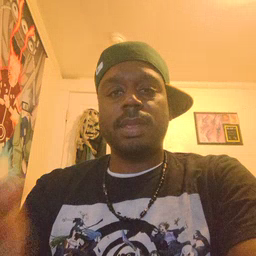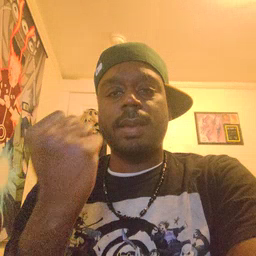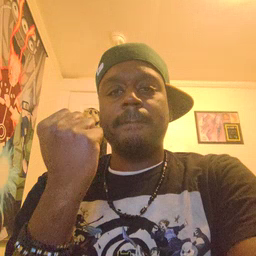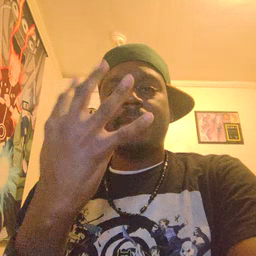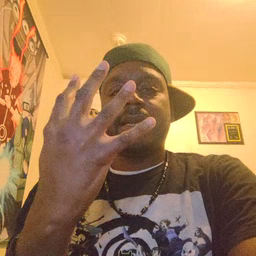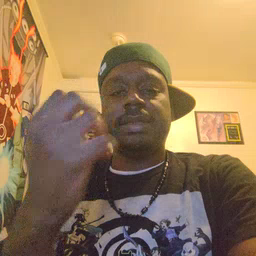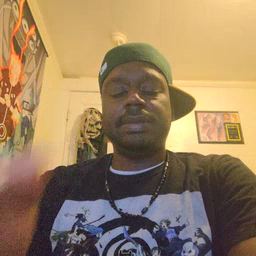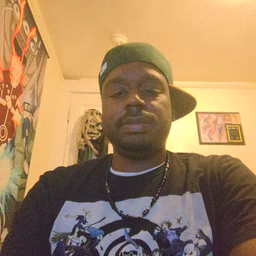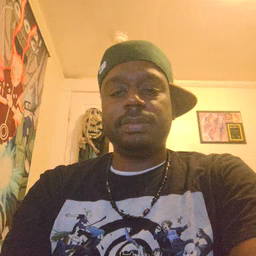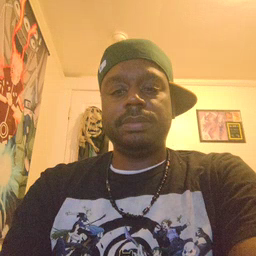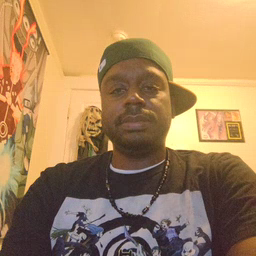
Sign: many